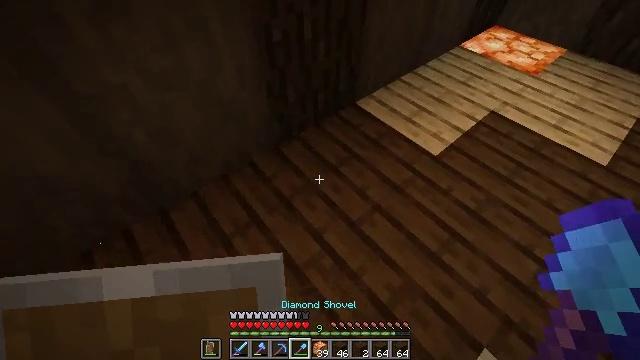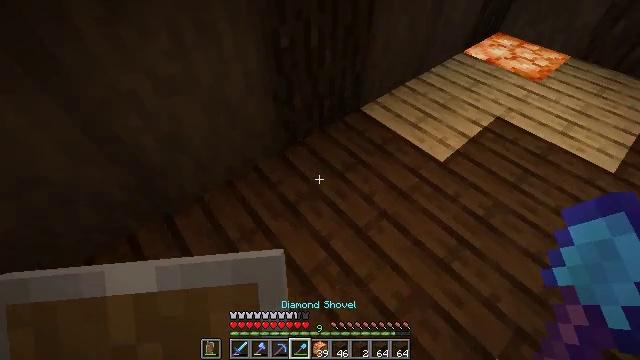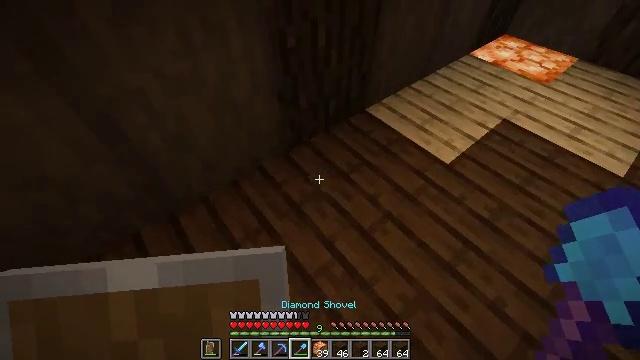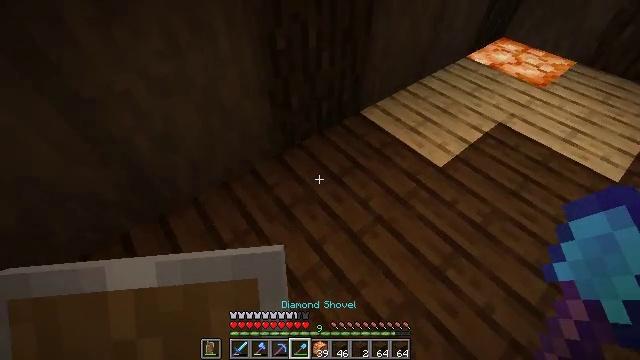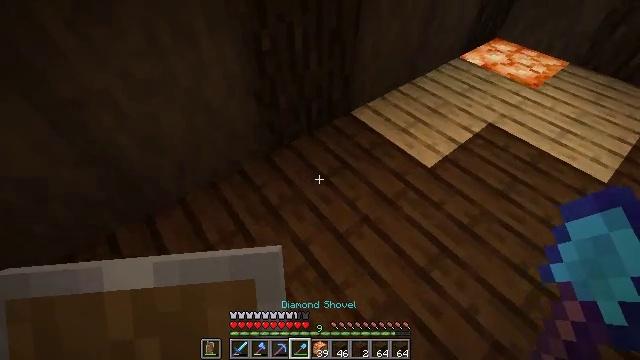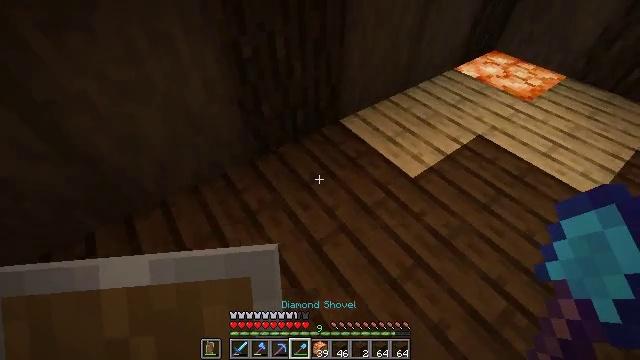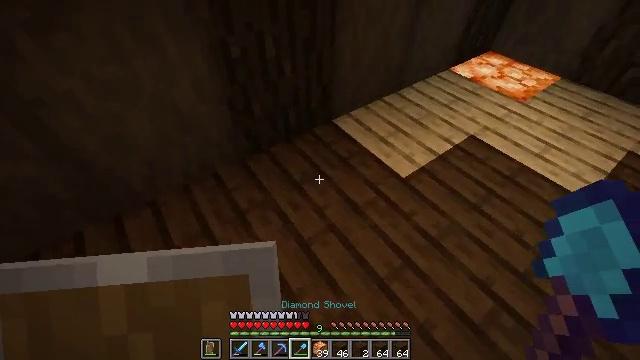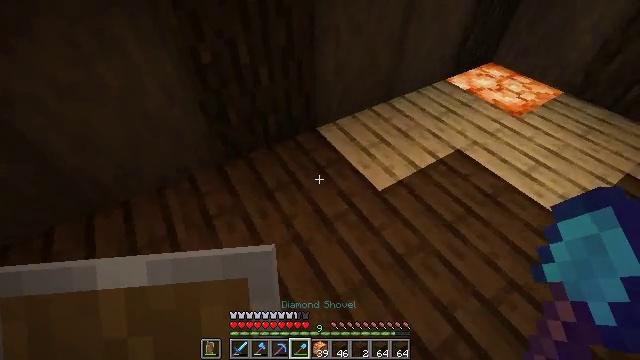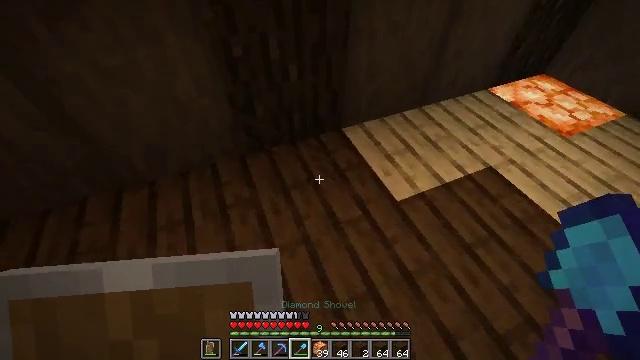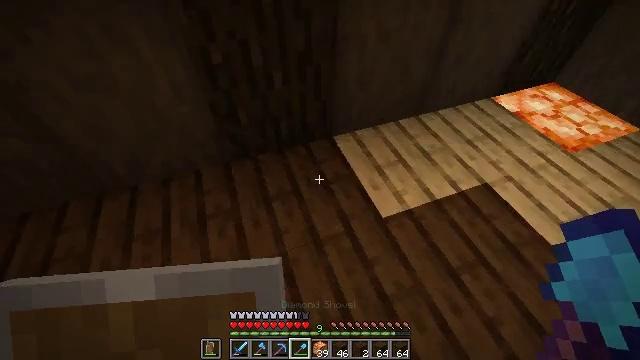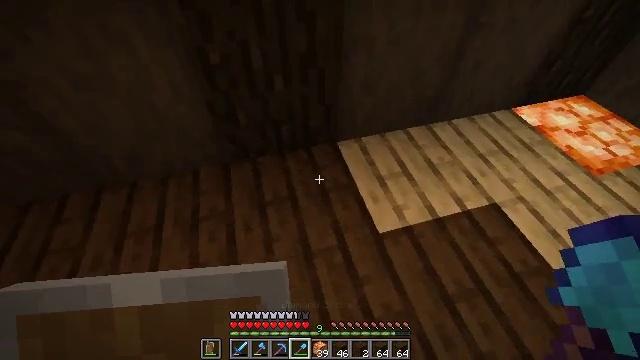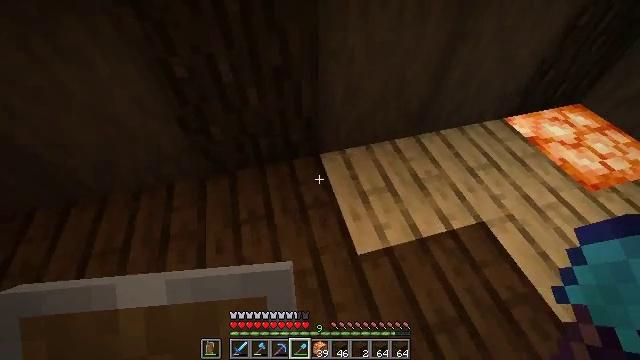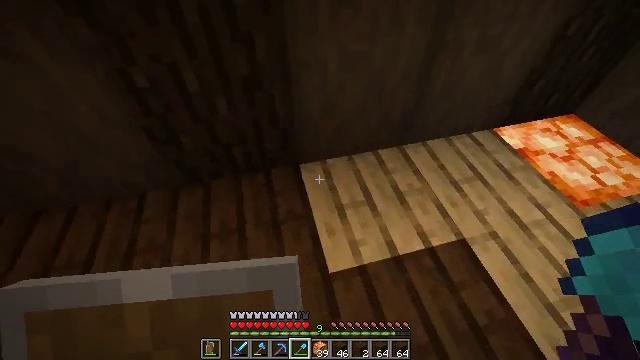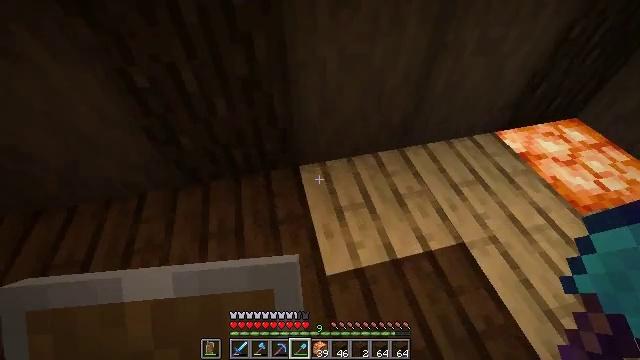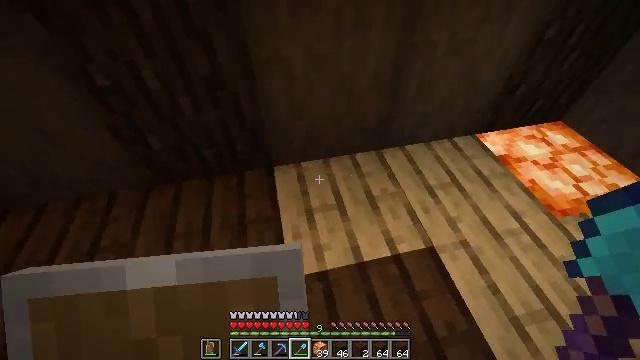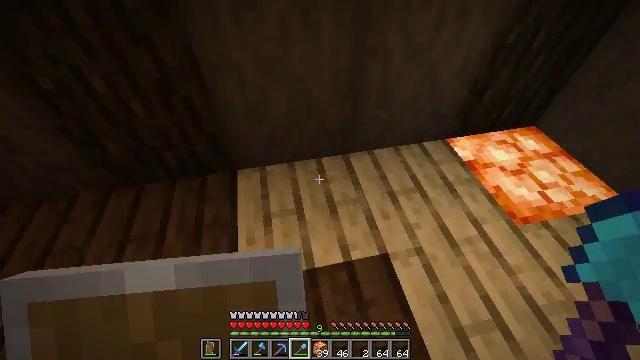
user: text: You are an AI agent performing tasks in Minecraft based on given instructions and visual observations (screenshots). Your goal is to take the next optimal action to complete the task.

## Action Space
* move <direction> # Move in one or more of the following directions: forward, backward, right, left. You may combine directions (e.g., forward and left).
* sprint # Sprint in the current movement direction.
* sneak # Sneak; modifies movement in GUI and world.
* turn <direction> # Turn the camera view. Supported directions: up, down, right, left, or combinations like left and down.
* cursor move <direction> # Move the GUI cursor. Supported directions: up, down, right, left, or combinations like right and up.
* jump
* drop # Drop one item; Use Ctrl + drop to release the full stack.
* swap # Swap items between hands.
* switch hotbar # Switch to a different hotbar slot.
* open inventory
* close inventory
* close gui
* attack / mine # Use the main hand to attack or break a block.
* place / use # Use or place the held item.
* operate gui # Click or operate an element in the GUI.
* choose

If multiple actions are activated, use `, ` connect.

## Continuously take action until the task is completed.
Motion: motion action
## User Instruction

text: Break the existing dark oak planks.
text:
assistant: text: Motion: turn up
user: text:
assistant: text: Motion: no_op
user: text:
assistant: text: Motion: move right
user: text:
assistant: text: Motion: move right
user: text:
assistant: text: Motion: move right, turn left and up
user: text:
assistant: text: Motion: move right
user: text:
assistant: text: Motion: move forward and move right, turn left
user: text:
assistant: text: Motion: move forward and move right, turn left
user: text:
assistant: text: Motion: move forward and move right, turn left
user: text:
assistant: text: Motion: move forward and move right, turn left
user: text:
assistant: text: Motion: move forward and move right
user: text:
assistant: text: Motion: move right, turn left
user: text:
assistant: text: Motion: move right
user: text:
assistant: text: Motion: move right
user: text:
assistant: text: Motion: move right
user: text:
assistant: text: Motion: move right
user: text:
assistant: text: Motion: move right, turn left
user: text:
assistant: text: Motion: move right, turn left
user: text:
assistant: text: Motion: move right, turn left
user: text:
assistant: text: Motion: move left, turn left
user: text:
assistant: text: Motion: move left
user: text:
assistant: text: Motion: move left
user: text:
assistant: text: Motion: move left
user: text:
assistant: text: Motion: move left
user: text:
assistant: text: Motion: move left
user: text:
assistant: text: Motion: no_op
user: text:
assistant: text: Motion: no_op
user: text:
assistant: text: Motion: no_op
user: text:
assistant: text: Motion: move left
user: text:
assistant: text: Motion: move left